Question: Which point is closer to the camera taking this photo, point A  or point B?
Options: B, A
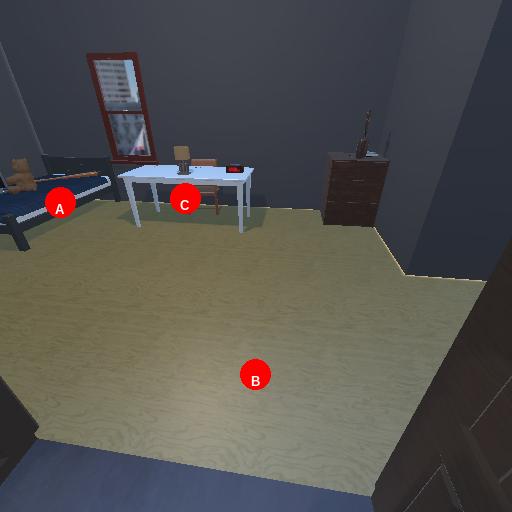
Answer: B